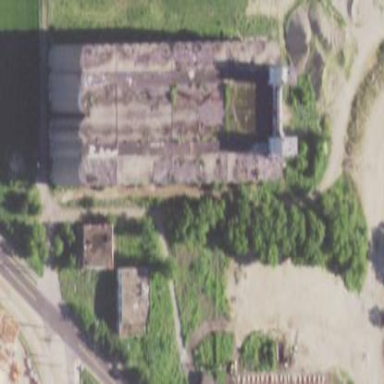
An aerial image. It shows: Industrial building.